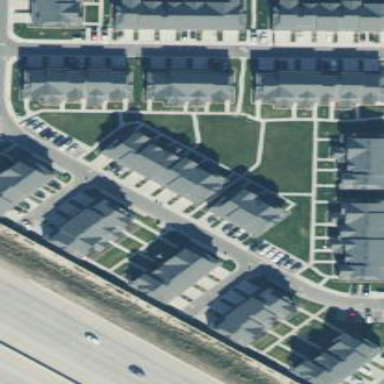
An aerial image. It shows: Residential area with townhomes.